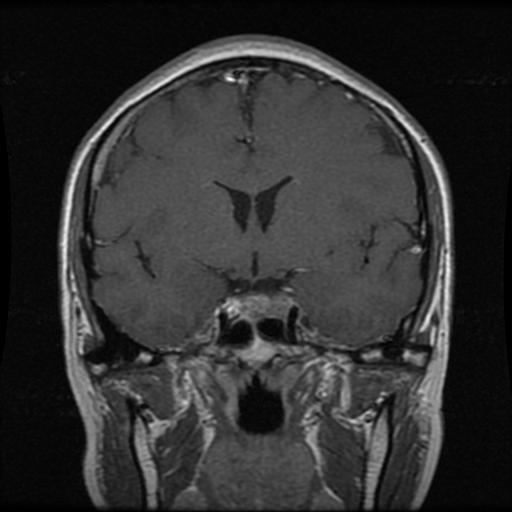
Label: pituitary